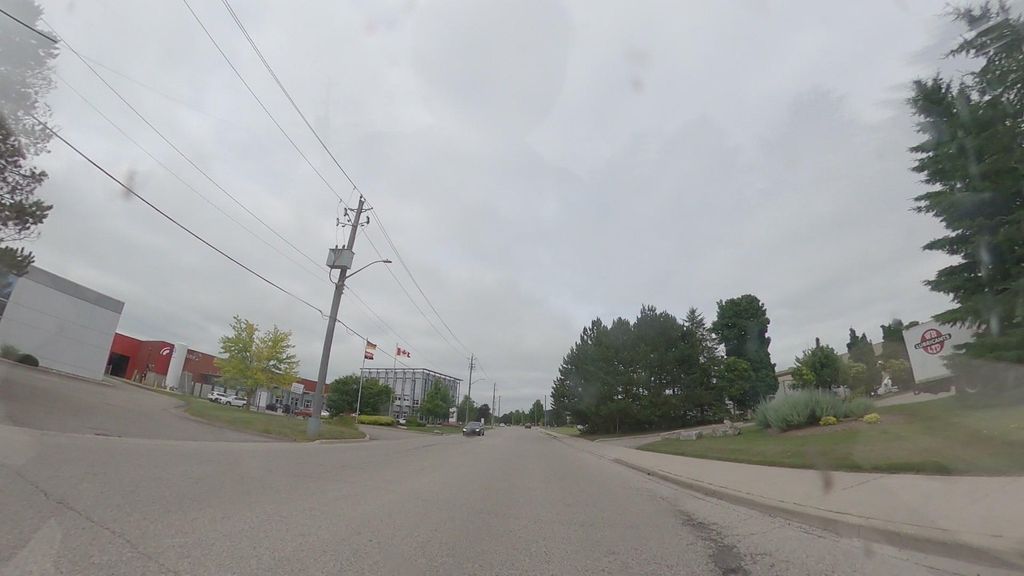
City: kitchener-waterloo